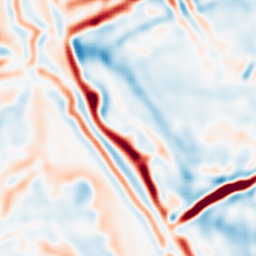
Category: multiscale
Decomposition family: log
Decomposition parameters: sigma: 5
Upsampling method: sinc_blackman
Upsampling parameters: scale: 4
kernel_size: 8
Upsampling scale: 4